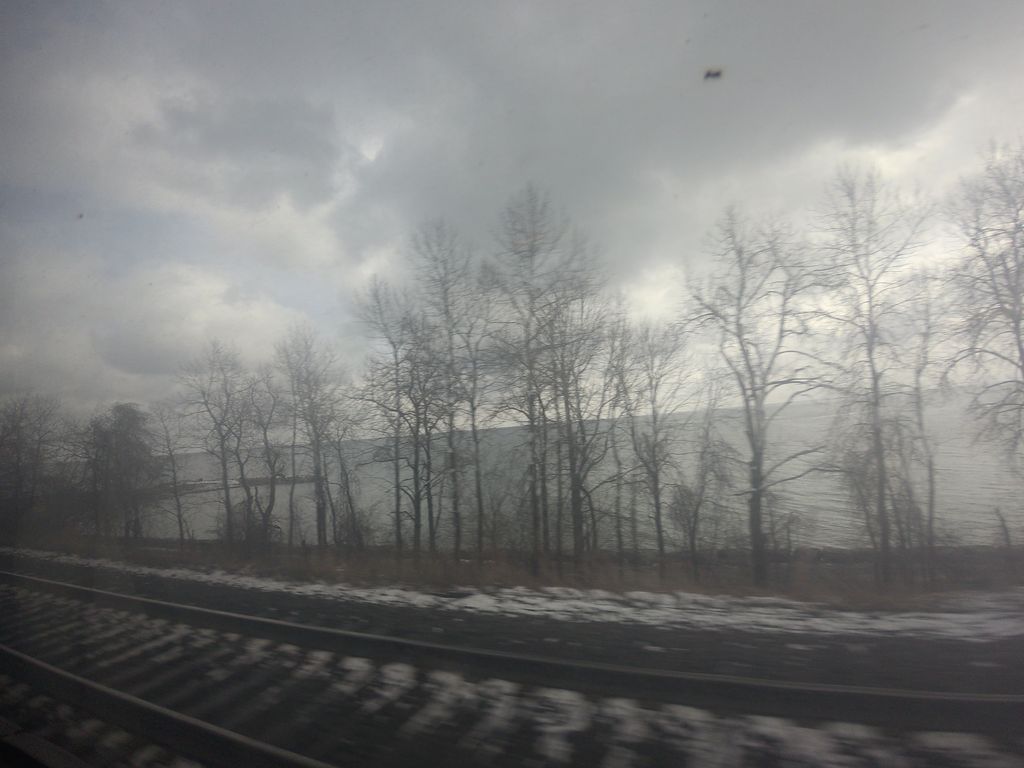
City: toronto